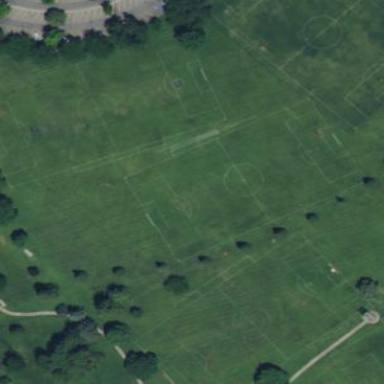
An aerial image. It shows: Soccer pitch with grass surface for leisure land.